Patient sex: M
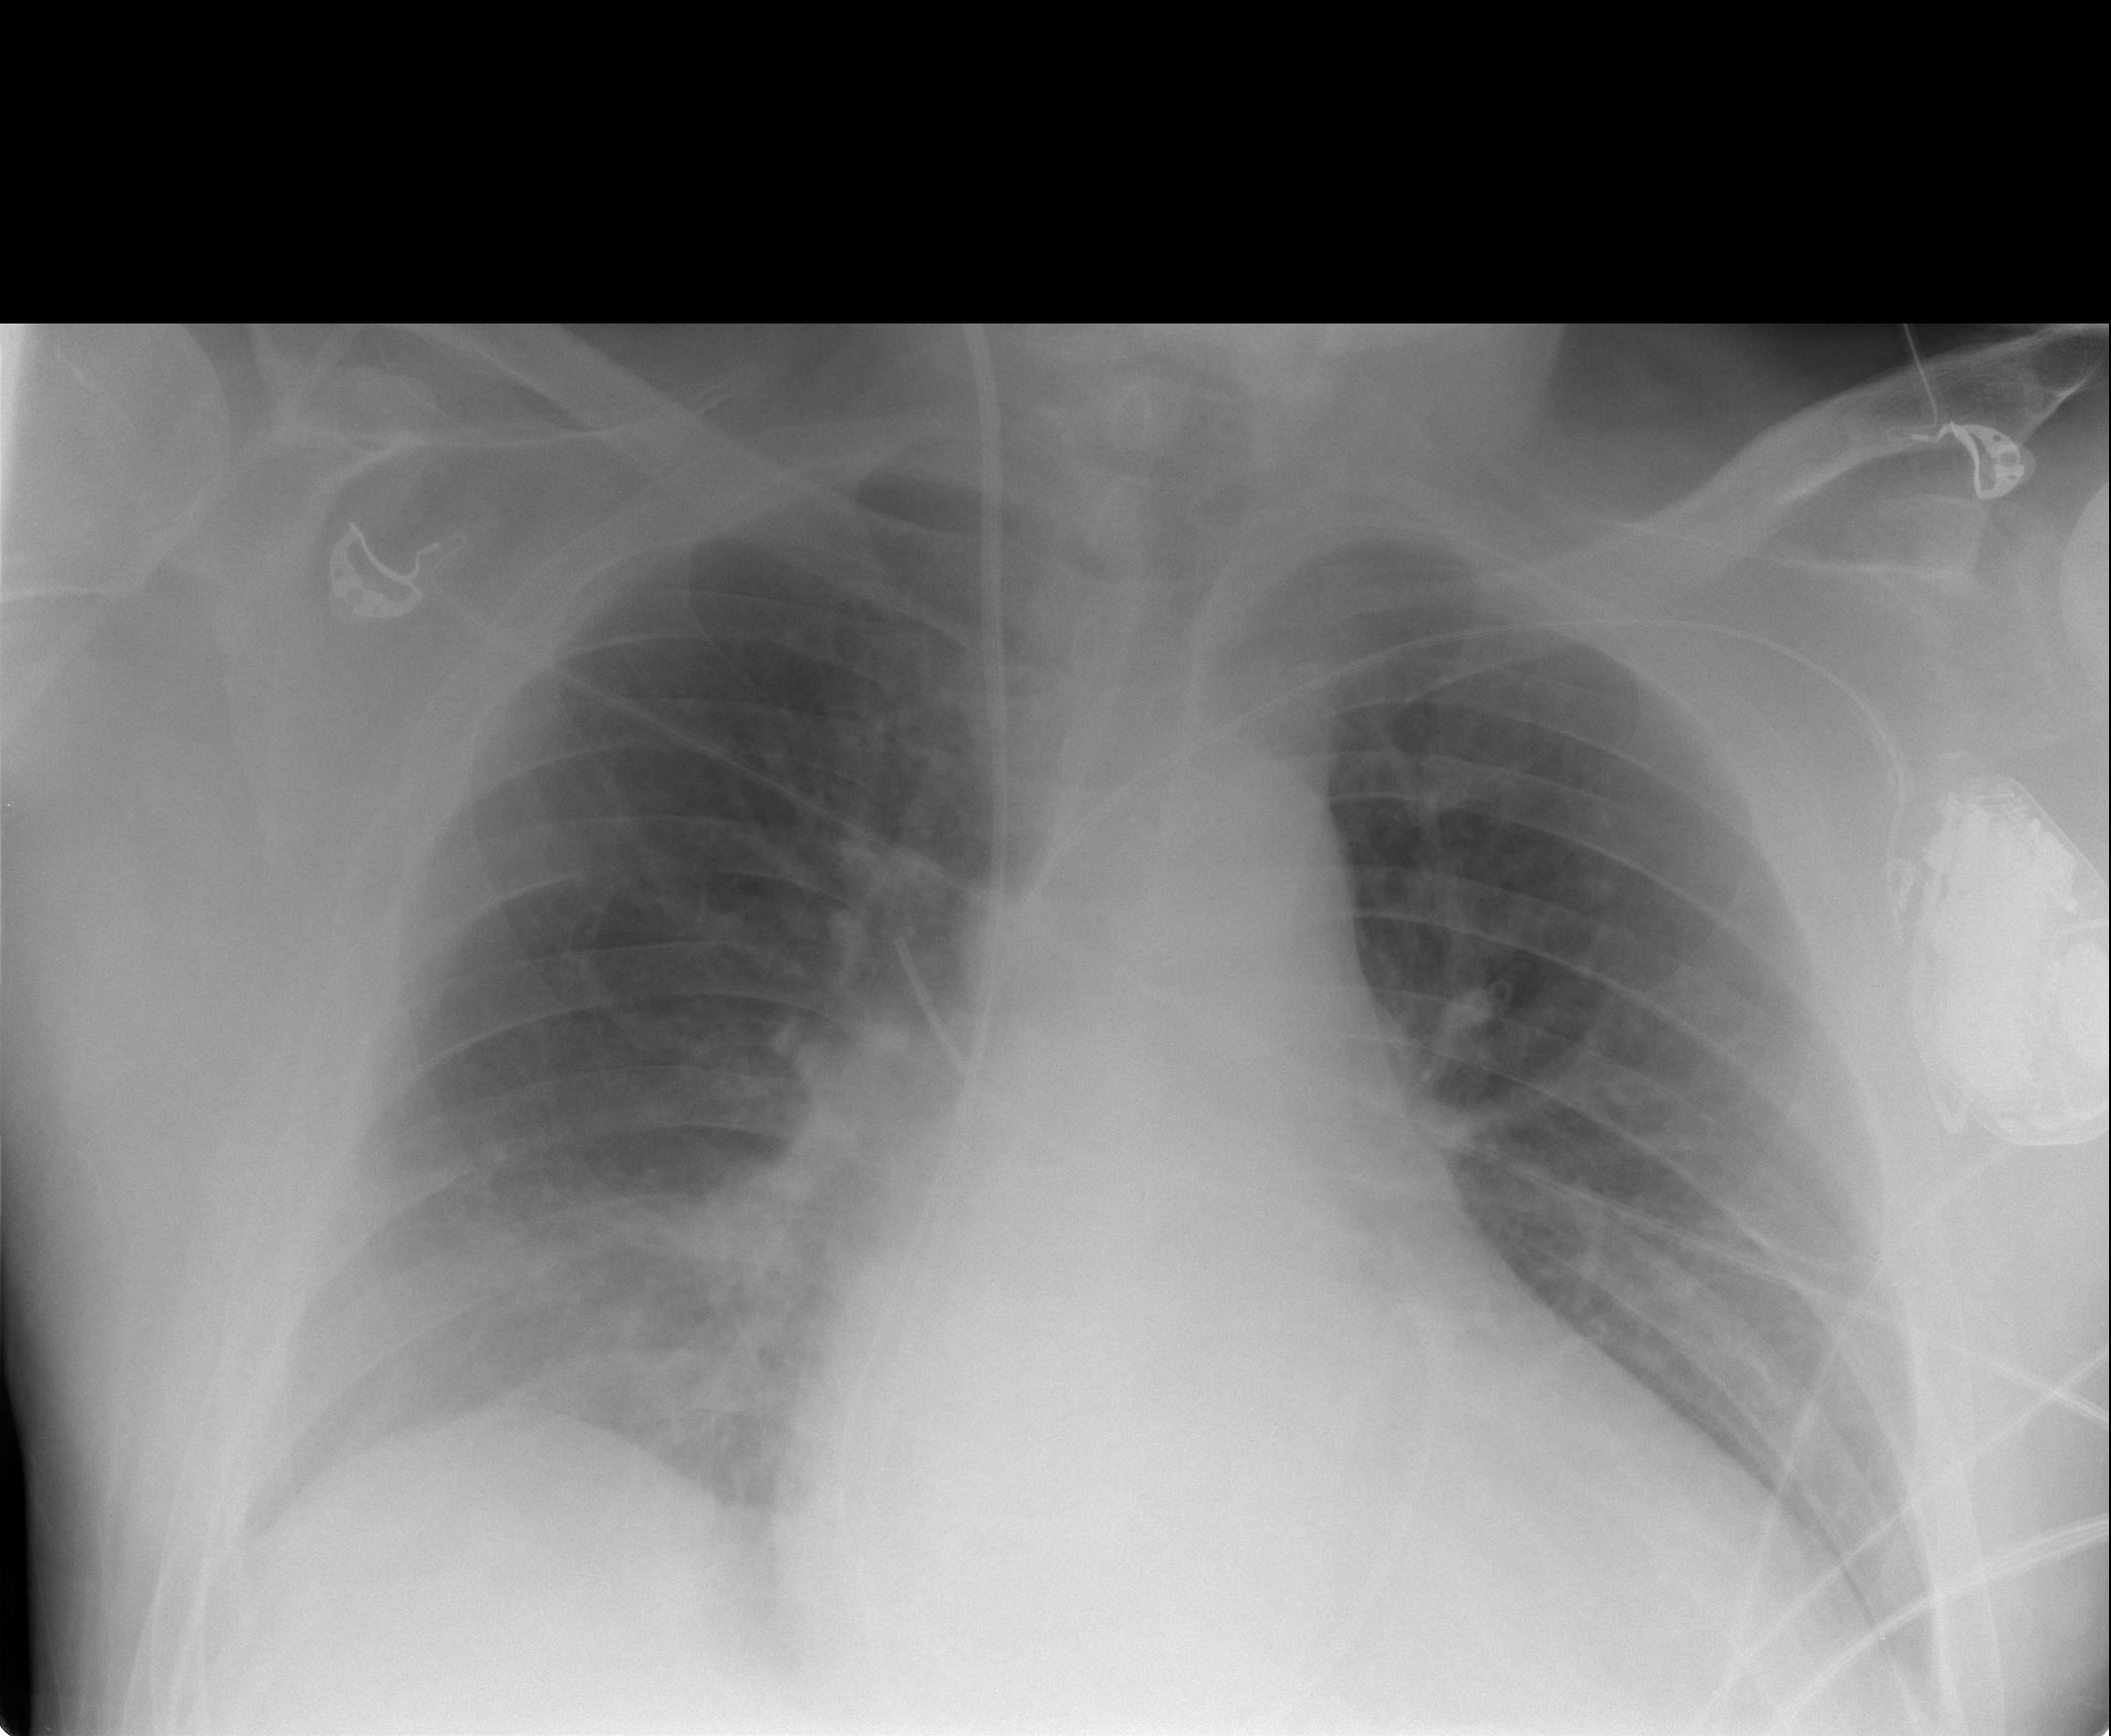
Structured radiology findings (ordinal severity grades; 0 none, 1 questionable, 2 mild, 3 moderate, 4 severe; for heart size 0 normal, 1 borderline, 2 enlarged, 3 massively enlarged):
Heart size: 2
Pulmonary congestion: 0
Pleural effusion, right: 0
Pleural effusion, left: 0
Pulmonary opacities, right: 0
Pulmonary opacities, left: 0
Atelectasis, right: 2
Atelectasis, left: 0